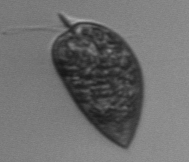
Label: Prorocentrum_micans